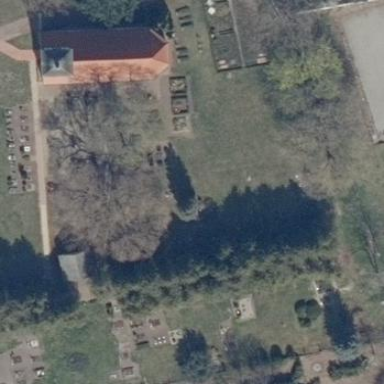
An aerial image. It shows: Cemetery.